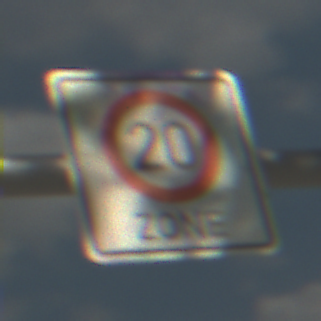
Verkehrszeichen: BeginnZone20
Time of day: MorningAfternoon
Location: Outdoor (Beach)
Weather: PartlyCloudy
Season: NotSpecified
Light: Natural